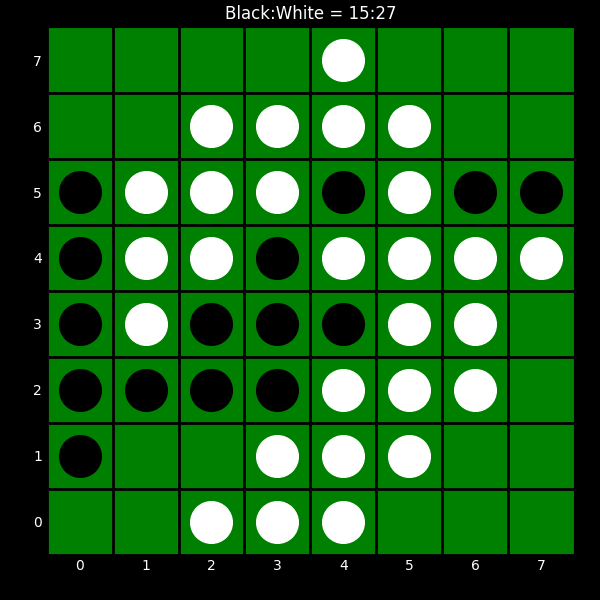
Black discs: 15
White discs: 27